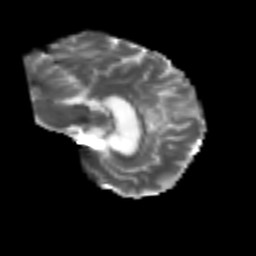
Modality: T2w
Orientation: sagittal
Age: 48
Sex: male
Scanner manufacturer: siemens
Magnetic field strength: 3 T
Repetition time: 4.999 s
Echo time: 0.07946 s